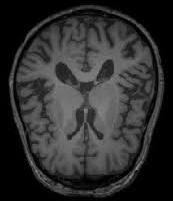
Label: notumor